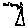
Label: triangle